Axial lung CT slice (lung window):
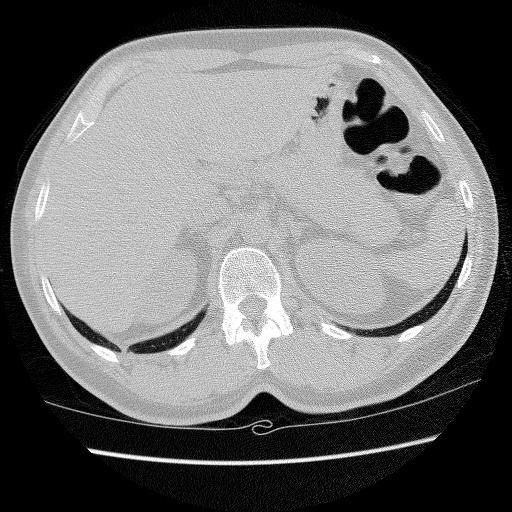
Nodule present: no